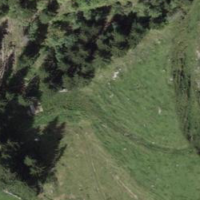
EUNIS habitat code: 44
Species observed at this site:
Motacilla alba
Motacilla cinerea
Saxicola rubicola